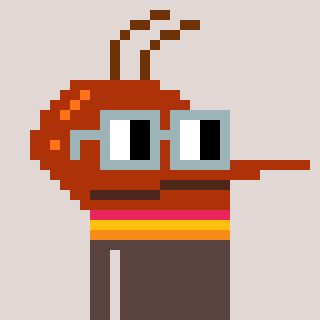
a pixel art character with square dark gray glasses, a mosquito-shaped head and a darkbrown-colored body on a warm background